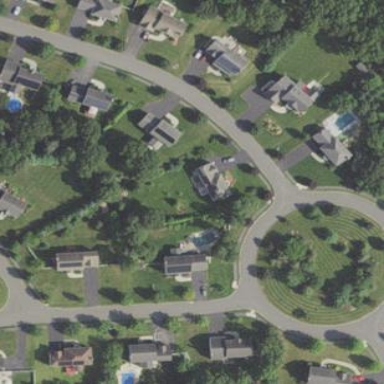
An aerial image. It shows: Circular junction on residential road.